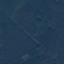
Label: Forest